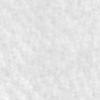
Label: no_change